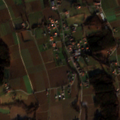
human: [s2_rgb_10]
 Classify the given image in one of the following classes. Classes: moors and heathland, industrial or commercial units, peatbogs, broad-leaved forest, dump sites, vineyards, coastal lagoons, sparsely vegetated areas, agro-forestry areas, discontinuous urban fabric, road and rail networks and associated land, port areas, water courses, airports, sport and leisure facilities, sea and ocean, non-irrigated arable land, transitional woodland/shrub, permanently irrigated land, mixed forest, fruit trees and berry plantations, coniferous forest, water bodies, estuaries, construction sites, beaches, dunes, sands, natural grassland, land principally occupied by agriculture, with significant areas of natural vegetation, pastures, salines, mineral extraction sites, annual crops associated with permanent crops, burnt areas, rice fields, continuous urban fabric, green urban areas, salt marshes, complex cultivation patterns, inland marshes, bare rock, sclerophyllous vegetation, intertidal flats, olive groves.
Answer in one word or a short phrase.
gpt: discontinuous urban fabric, non-irrigated arable land, land principally occupied by agriculture, with significant areas of natural vegetation